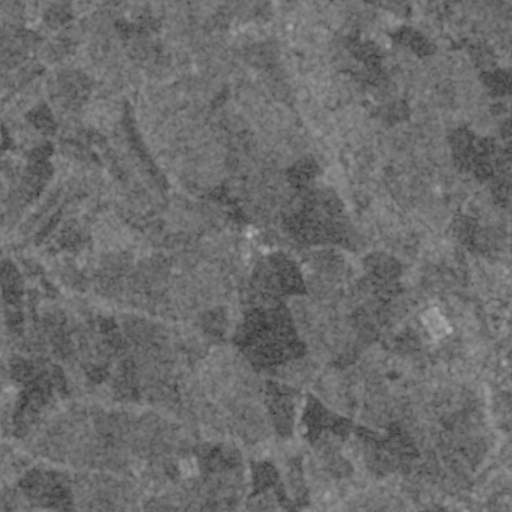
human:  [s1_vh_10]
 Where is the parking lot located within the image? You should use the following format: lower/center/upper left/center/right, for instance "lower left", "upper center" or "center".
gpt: The parking lot is located in the lower right of the image.
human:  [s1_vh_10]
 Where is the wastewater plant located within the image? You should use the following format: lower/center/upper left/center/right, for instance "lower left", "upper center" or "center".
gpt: The wastewater plant is located in the center right of the image.
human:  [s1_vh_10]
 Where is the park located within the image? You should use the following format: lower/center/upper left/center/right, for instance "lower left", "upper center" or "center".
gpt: There is no park in the image.

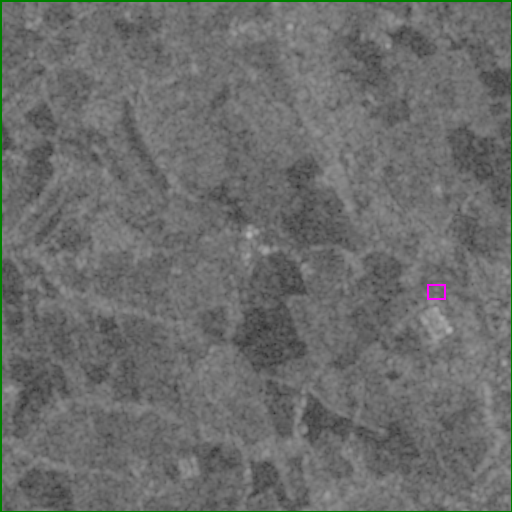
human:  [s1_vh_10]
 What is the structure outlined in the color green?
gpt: The structure outlined in green is a crop field.
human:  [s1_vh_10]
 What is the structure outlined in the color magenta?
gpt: The structure outlined in magenta is a wastewater plant.
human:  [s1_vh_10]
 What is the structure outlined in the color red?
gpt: There is no red outline.